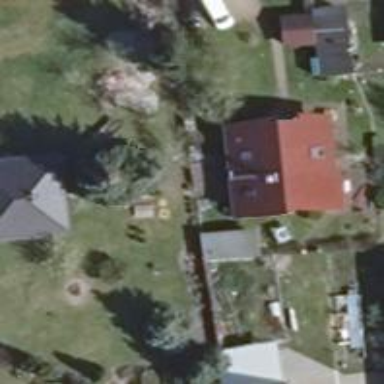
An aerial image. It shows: Evergreen needle-leaved tree.